Field crop: maize
Growth stage: 1
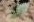
Species: datura